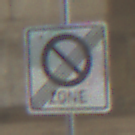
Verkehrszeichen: EndeEingeschraenktesHalteverbotZone
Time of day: Midday
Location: Roofed (Beach)
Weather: Overcast
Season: NotSpecified
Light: Natural